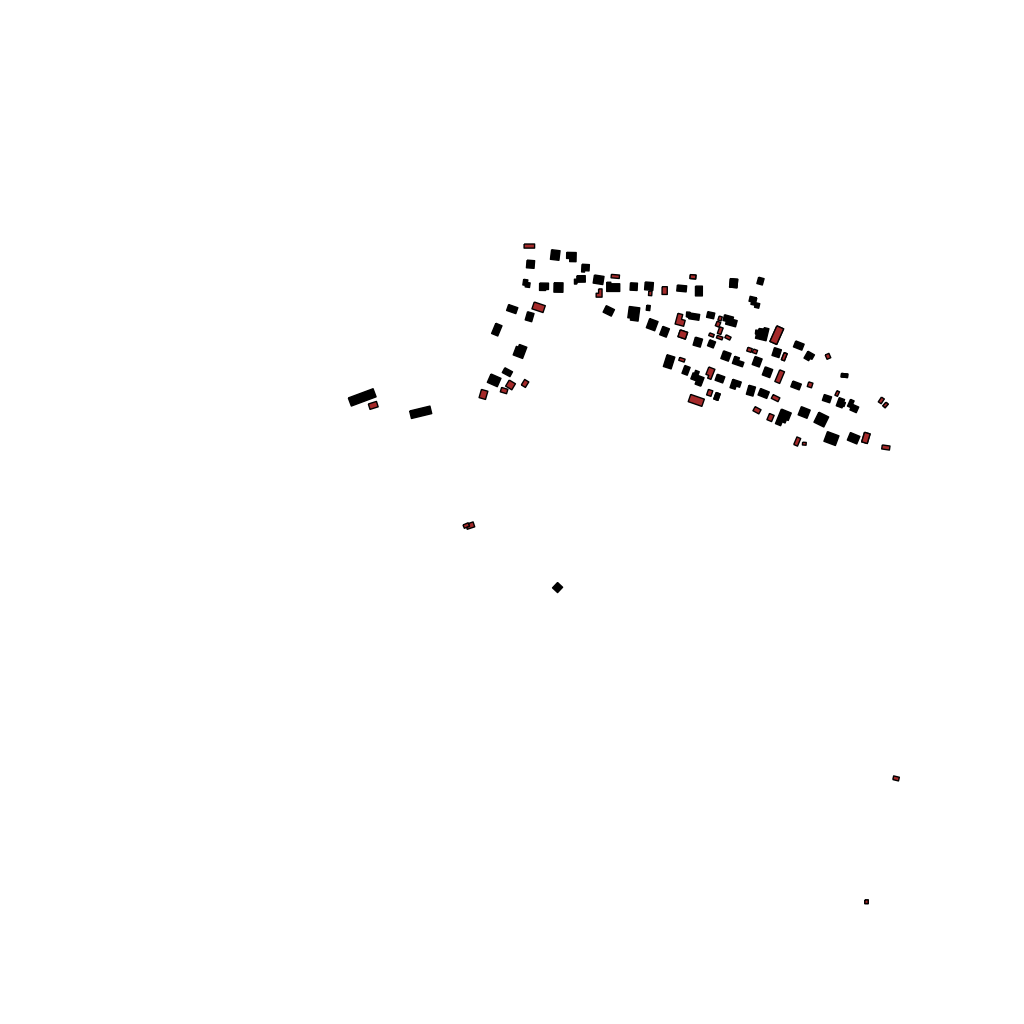
Tags: overhead vector_map, recreation, residential, individual_rise, density_1, Building, Facility, 1.0 km²